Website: ulta-beauty
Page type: delivery-shipping
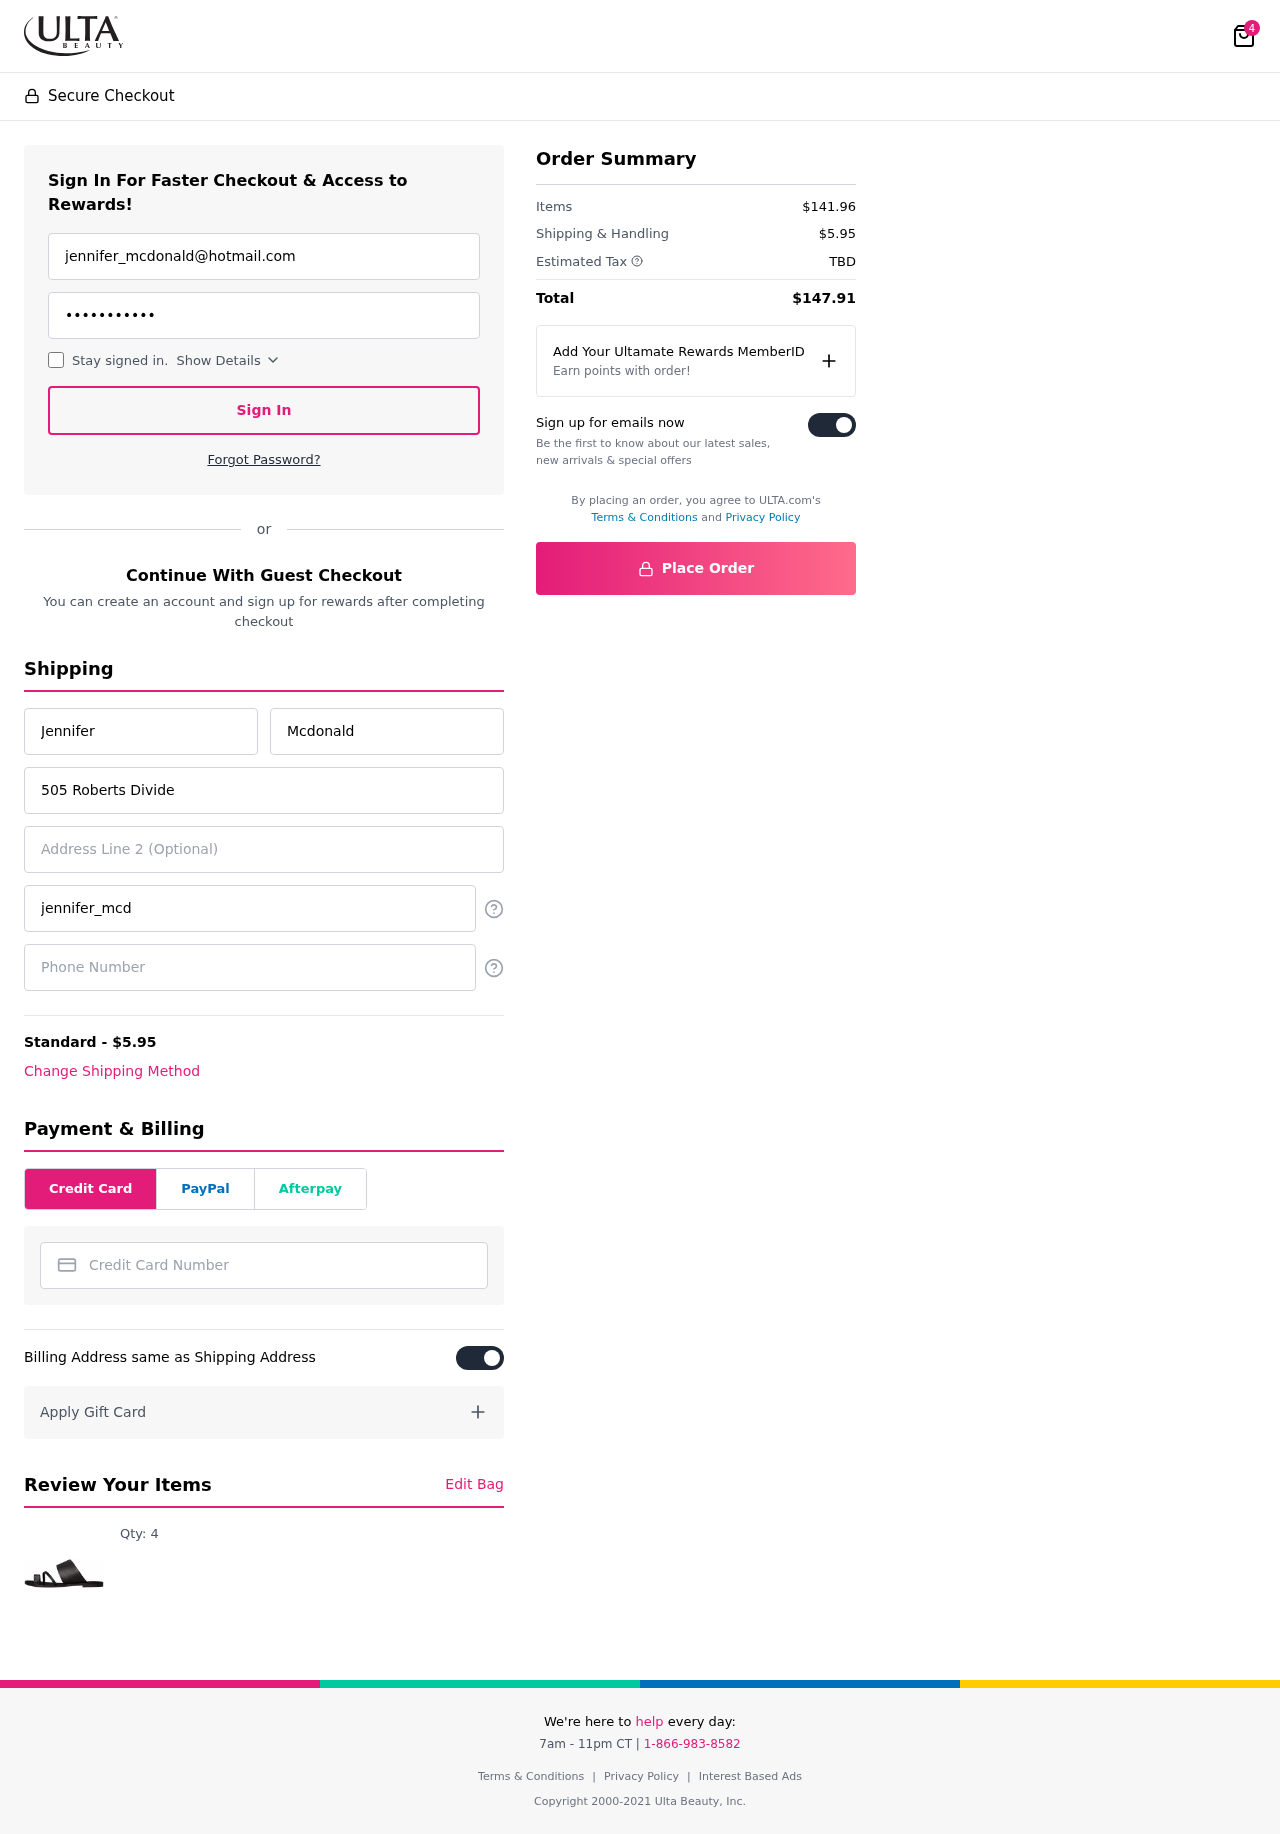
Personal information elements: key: PII_CARD_NUMBER
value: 2708 4889 8477 9932
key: PII_EMAIL
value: jennifer_mcdonald@hotmail.com
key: PII_EMAIL2
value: jennifer_mcdonald@hotmail.com
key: PII_FIRSTNAME
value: Jennifer
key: PII_LASTNAME
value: Mcdonald
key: PII_PHONE
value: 7797618192
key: PII_STREET
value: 505 Roberts Divide
Product elements: key: PRODUCT1_QUANTITY
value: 4
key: PRODUCT1
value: Qty: 4
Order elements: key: ORDER_NUM_ITEMS
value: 4
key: ORDER_SHIPPING_COST
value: $5.95
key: ORDER_SUBTOTAL
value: $141.96
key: ORDER_TAX
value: TBD
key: ORDER_TOTAL
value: $147.91